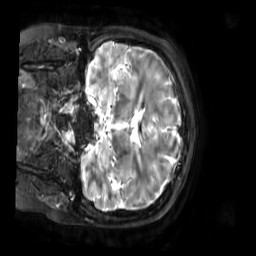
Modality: T2w
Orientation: coronal
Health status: healthy
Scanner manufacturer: philips
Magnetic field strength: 3 T
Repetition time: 2.5 s
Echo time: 0.25 s